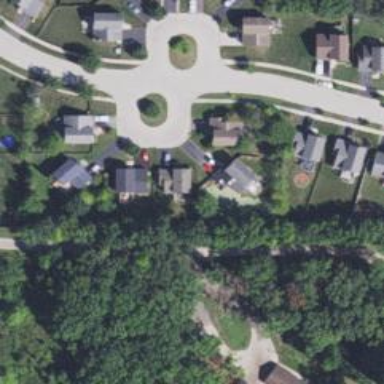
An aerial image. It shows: Turning loop on the road.